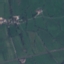
Label: Pasture